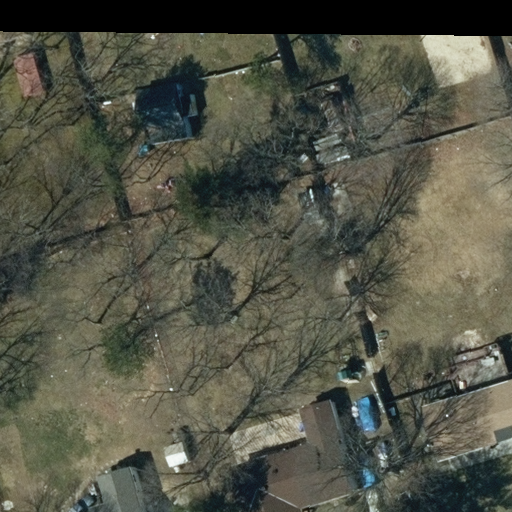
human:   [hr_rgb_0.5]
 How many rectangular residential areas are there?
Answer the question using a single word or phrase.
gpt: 1

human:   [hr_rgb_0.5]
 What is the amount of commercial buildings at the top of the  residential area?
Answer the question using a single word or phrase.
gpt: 0

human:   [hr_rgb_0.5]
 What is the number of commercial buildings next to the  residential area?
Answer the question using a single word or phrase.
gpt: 0

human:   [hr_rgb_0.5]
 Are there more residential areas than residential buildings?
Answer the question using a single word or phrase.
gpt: no

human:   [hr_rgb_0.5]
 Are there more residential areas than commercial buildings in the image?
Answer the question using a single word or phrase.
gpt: yes

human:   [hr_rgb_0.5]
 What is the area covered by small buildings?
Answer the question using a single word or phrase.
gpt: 152m2

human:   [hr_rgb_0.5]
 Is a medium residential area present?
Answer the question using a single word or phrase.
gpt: no

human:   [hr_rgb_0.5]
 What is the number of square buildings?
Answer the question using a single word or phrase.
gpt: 0

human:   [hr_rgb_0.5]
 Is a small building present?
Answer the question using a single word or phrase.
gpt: yes

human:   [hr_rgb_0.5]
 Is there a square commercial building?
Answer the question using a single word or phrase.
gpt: no

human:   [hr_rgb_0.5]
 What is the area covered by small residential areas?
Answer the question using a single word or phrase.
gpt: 0m2

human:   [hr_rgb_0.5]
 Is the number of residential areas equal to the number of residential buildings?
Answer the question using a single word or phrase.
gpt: no

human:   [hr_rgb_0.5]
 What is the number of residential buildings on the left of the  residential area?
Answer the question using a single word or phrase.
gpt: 0

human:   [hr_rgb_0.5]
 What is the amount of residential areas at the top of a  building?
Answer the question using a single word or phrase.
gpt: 0

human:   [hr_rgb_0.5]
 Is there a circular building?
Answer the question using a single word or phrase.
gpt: no

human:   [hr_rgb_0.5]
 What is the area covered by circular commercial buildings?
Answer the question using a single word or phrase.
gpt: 0m2

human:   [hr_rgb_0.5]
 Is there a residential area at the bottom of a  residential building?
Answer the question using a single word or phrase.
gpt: yes

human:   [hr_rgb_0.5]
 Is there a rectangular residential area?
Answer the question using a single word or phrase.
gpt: yes

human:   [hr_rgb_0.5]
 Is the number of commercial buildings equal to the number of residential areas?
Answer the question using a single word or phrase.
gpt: no

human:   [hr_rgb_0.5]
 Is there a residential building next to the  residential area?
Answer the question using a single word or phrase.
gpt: yes

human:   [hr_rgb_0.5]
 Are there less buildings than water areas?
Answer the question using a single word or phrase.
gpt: no

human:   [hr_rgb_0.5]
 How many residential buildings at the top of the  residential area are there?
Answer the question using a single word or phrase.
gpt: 4

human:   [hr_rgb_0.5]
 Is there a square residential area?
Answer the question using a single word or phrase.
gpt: no

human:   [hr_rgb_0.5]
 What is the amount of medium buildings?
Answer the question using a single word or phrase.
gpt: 2

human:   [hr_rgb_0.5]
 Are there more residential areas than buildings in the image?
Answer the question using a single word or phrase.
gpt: no

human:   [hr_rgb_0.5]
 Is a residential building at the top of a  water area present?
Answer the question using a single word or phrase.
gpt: no

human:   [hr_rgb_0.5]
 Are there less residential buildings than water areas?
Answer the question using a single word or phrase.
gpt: no

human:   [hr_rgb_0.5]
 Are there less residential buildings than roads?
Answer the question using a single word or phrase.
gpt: no

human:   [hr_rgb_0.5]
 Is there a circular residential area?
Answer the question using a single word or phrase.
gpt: no

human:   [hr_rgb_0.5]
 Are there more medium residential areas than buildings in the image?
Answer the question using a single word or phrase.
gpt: no

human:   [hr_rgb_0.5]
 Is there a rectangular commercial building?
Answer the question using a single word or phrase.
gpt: no

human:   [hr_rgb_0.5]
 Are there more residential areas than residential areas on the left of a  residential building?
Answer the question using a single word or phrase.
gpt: no

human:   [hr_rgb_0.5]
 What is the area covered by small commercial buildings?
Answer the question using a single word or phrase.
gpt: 0m2

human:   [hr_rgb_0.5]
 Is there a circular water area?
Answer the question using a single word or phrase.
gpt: no

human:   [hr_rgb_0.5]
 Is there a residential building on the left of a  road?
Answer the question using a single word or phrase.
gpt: no

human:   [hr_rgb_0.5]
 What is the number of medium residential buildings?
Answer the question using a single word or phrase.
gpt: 2